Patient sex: F
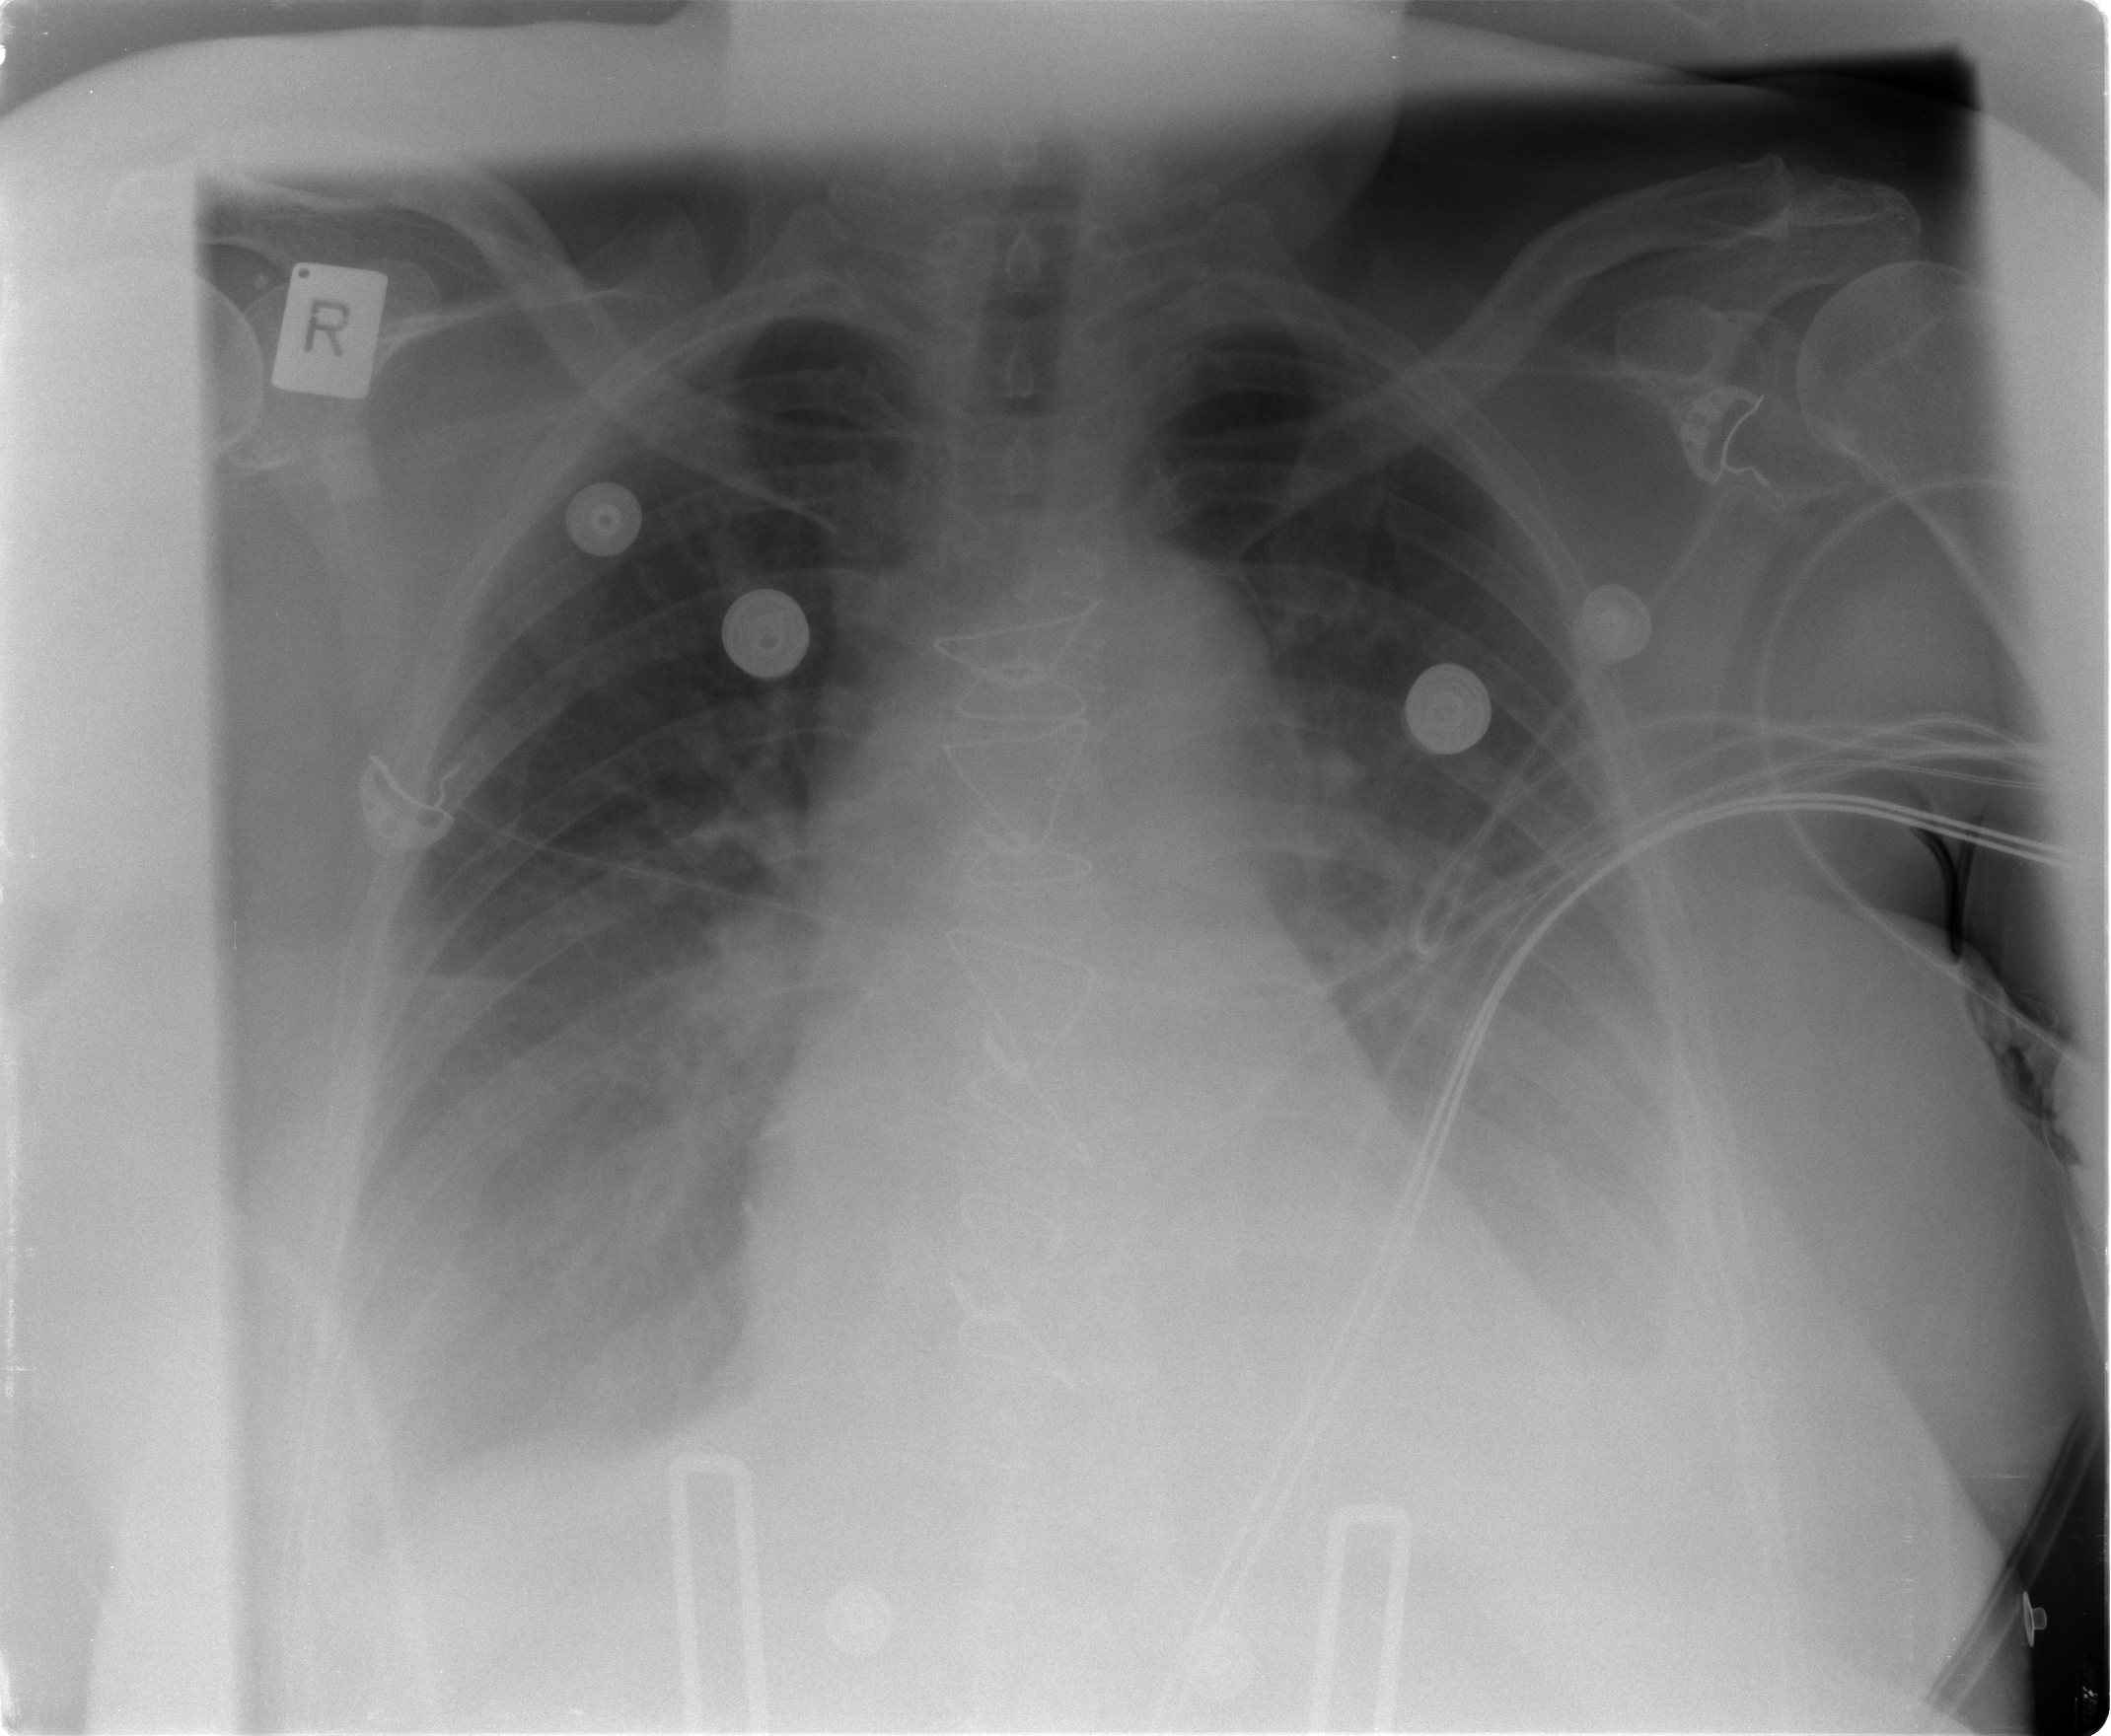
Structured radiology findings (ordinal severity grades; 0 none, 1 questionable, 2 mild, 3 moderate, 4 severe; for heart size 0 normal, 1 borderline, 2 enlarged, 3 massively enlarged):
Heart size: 2
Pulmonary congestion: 1
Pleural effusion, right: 2
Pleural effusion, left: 2
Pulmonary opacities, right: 1
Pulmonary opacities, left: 0
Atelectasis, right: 2
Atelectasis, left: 2